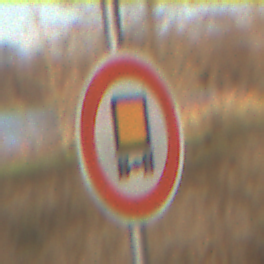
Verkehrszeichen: VerbotKennzeichnungspflichtigeKraftfahrzeugeGefaehrlicheGueter
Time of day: SunriseSunset
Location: Outdoor (Nature)
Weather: PartlyCloudy
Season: NotSpecified
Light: Natural